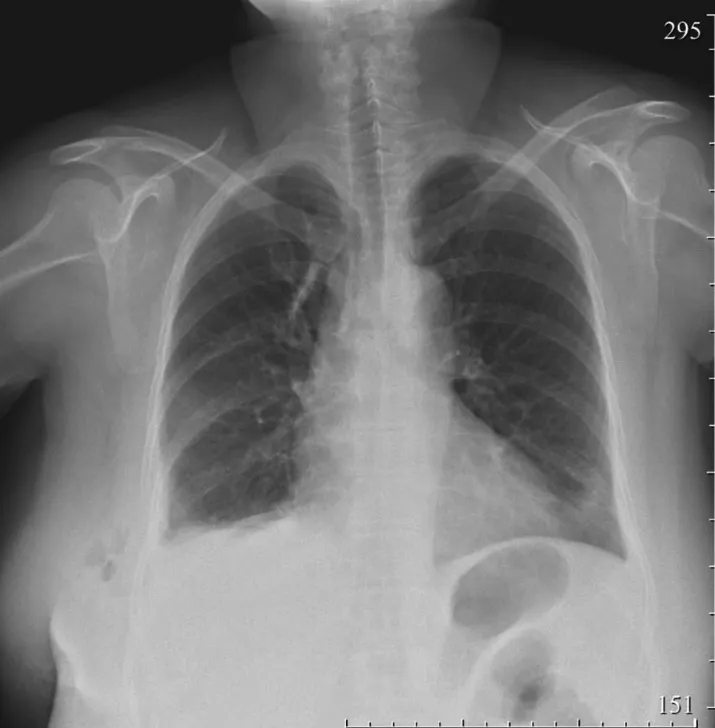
Afteroperative chest X-ray: formed right diaphragmatic dome at the seventh intercostal space.
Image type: radiology (x_ray)